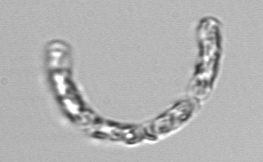
Label: Guinardia_striata